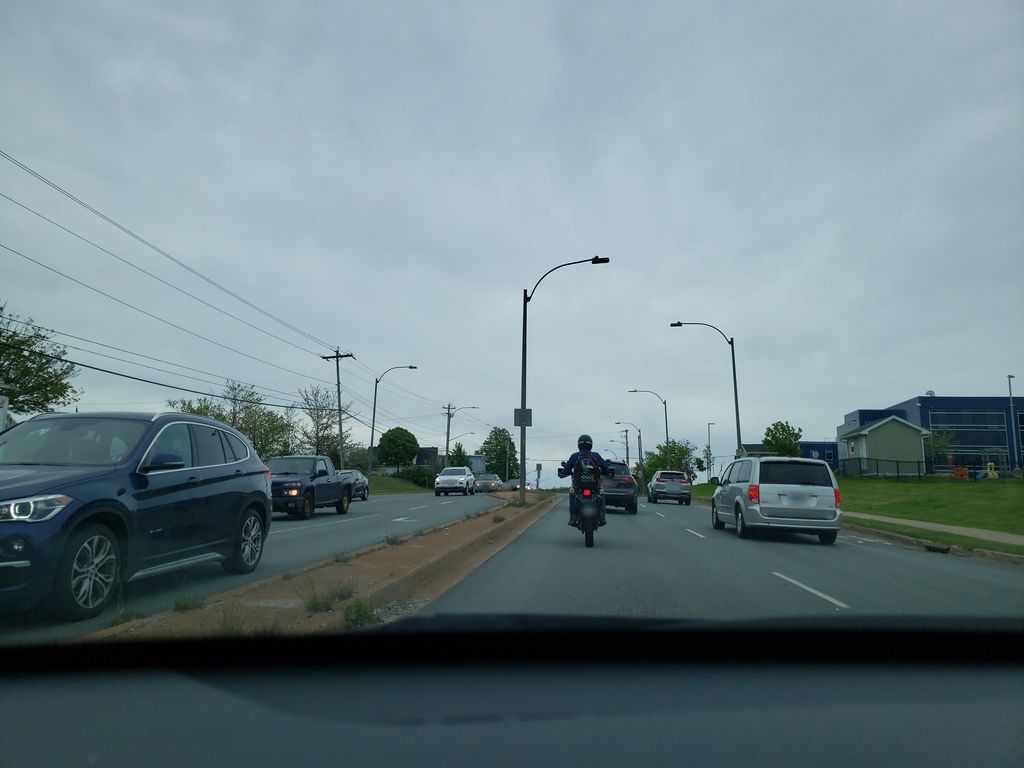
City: halifax